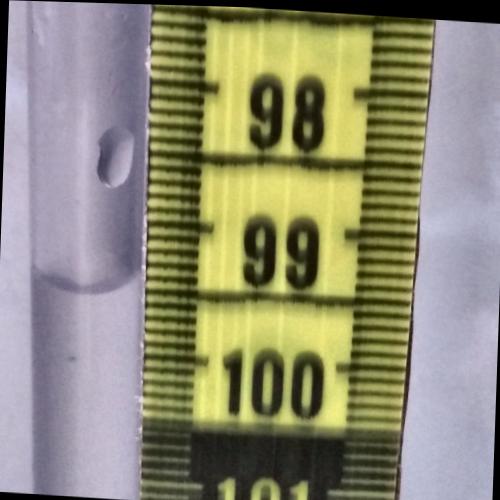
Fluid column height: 99.5 cm